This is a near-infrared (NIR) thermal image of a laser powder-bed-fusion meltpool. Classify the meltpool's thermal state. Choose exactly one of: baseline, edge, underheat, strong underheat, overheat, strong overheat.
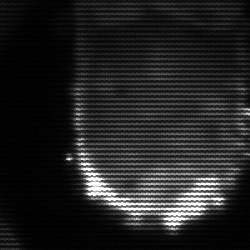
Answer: baseline